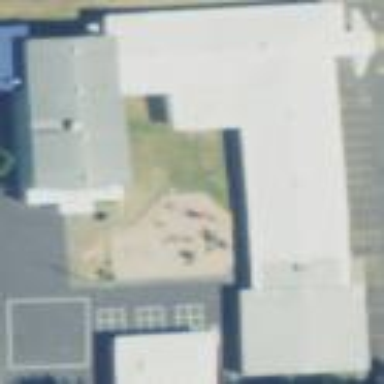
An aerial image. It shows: School building.